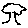
Label: tree